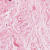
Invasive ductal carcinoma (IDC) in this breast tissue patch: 0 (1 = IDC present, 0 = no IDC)